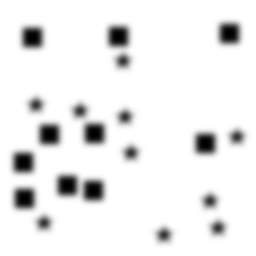
Squares: 10
Triangles: 0
Stars: 10
Total shapes: 20